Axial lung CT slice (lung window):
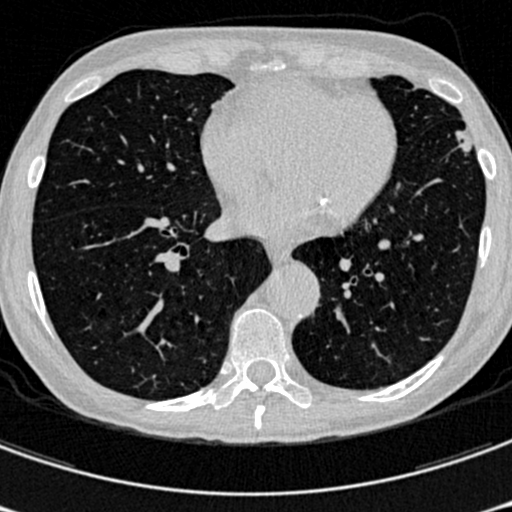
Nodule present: no